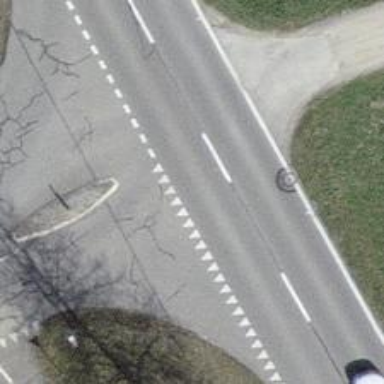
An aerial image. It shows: Road with "give way" sign.